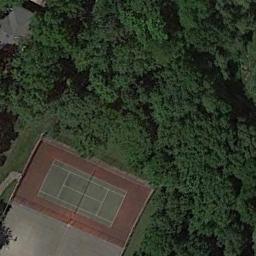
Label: tennis_court